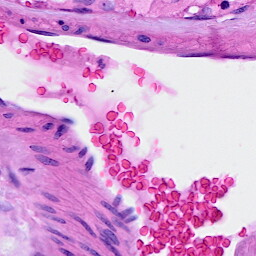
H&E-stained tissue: Breast